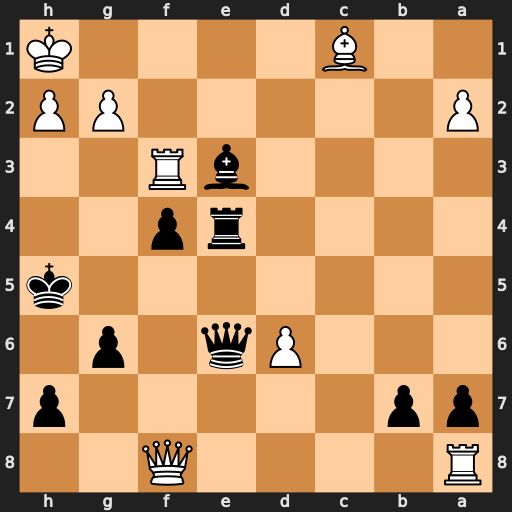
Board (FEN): R4Q2/pp5p/3Pq1p1/7k/4rp2/4bR2/P5PP/2B4K
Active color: b
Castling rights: -
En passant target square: -
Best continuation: Bf2 Rh3+ Kg4